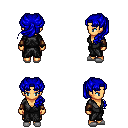
a pixel art fantasy rpg character, female body template, human, tanned skin, gray robe, gold greaves, blue princess hairstyle, cloth bracers, white slippers, four views (front, back, left, right), 2x2 character sprite sheet, small pixel art, hard edges, no anti-aliasing